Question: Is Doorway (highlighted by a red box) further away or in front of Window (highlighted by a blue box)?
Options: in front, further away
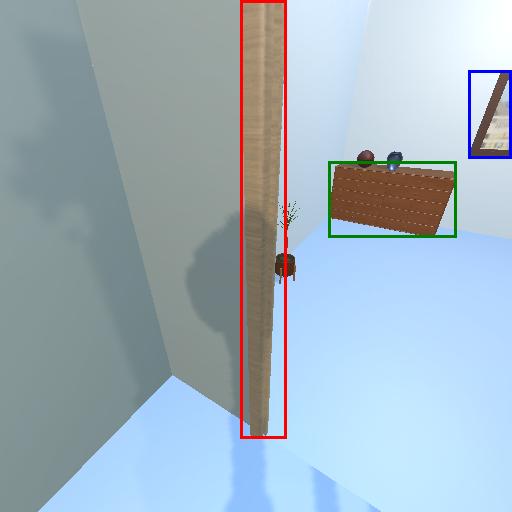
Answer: in front